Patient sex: F
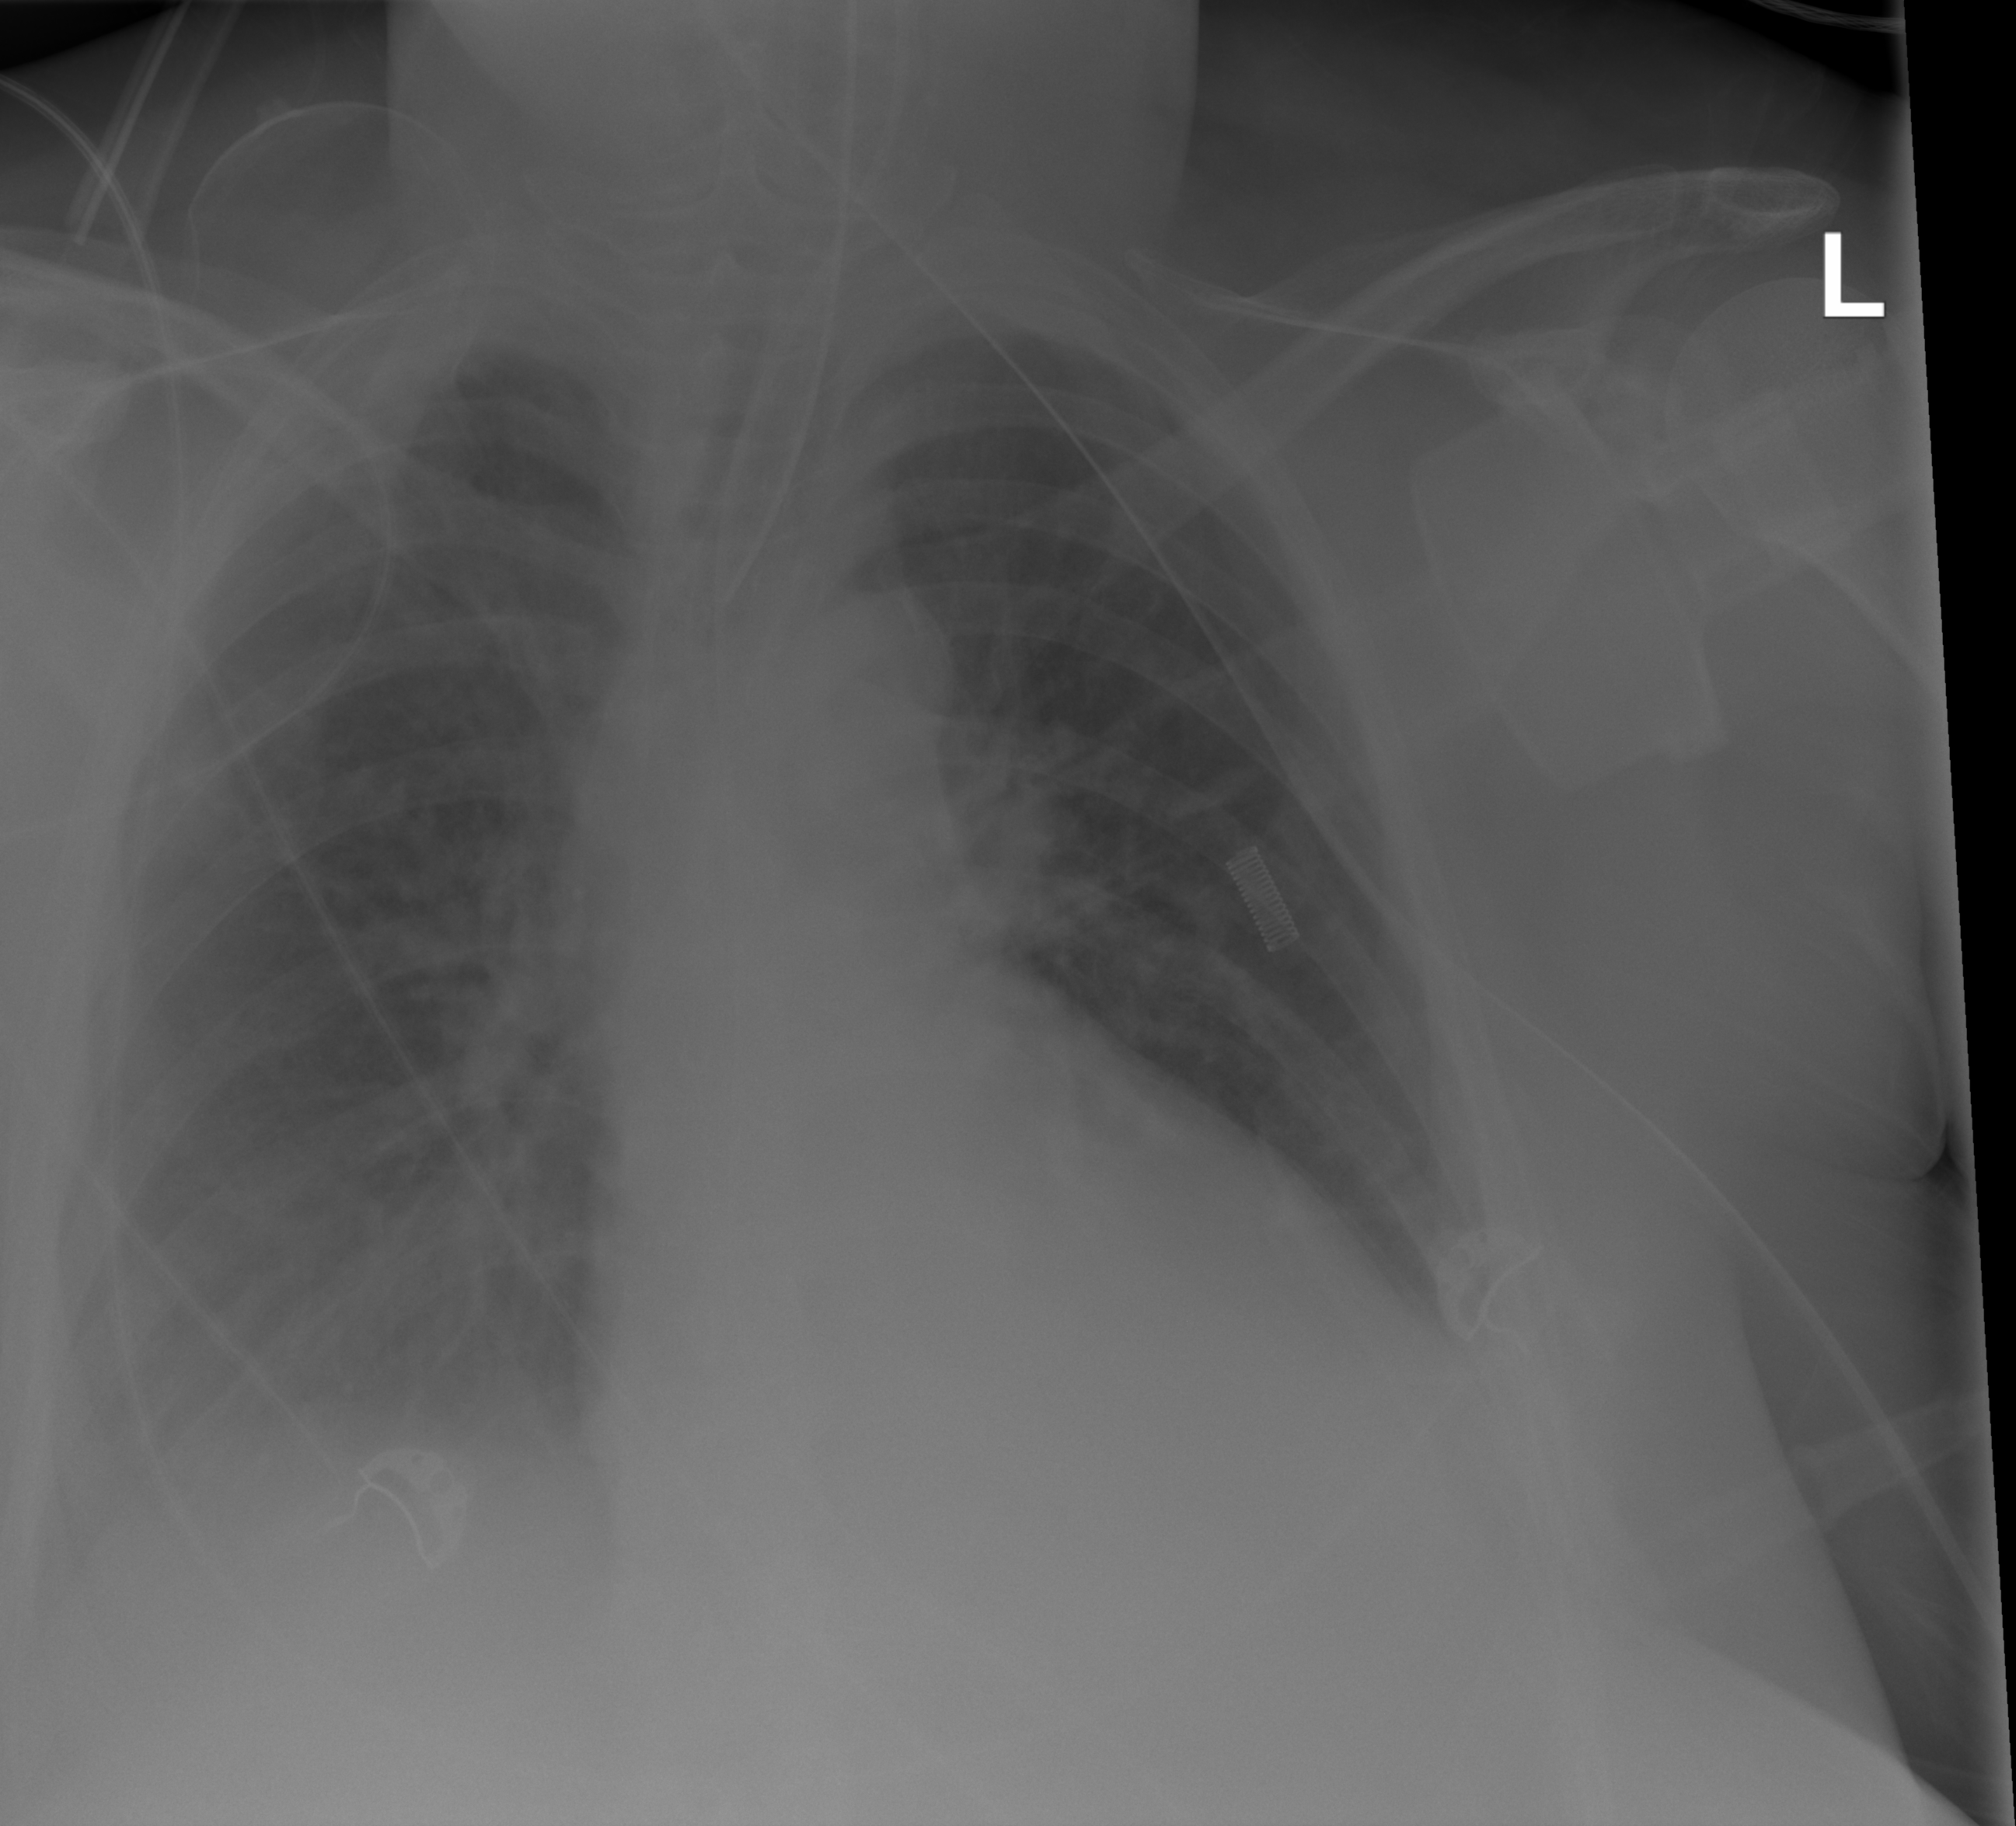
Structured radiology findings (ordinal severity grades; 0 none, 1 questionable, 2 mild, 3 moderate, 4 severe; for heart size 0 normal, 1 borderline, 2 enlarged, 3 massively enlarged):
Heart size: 2
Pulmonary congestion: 0
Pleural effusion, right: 2
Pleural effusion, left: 2
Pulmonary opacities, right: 2
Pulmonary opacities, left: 0
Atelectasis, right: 2
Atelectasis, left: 0